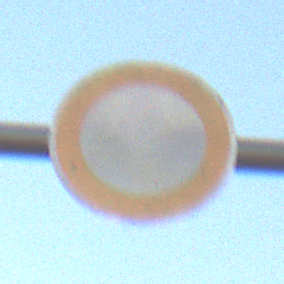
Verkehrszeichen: VerbotFahrzeugeAllerArt
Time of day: SunriseSunset
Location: Outdoor (Nature)
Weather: PartlyCloudy
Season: NotSpecified
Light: Natural